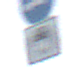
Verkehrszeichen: MehrfachbesetzePersonenkraftwagenFrei
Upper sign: Busssonderstreifen
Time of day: Night
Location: Outdoor (Nature)
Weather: Clear
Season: NotSpecified
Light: Natural